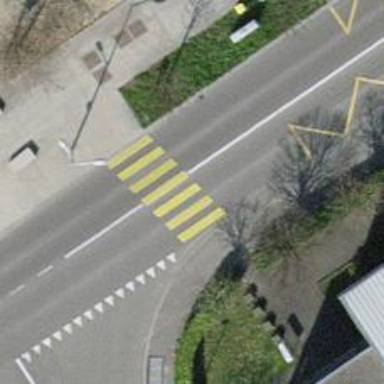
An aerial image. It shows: Marked crossing on the road.